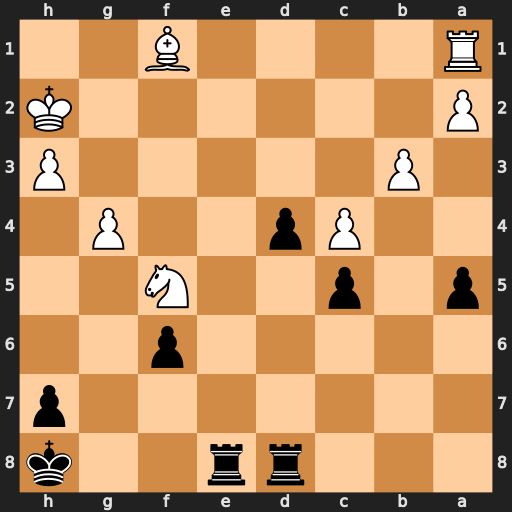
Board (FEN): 3rr2k/7p/5p2/p1p2N2/2Pp2P1/1P5P/P6K/R4B2
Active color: b
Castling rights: -
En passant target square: -
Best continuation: d3 Rd1 d2